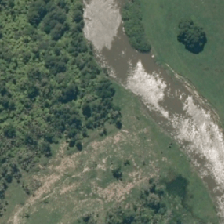
Land cover: indigenous_forest